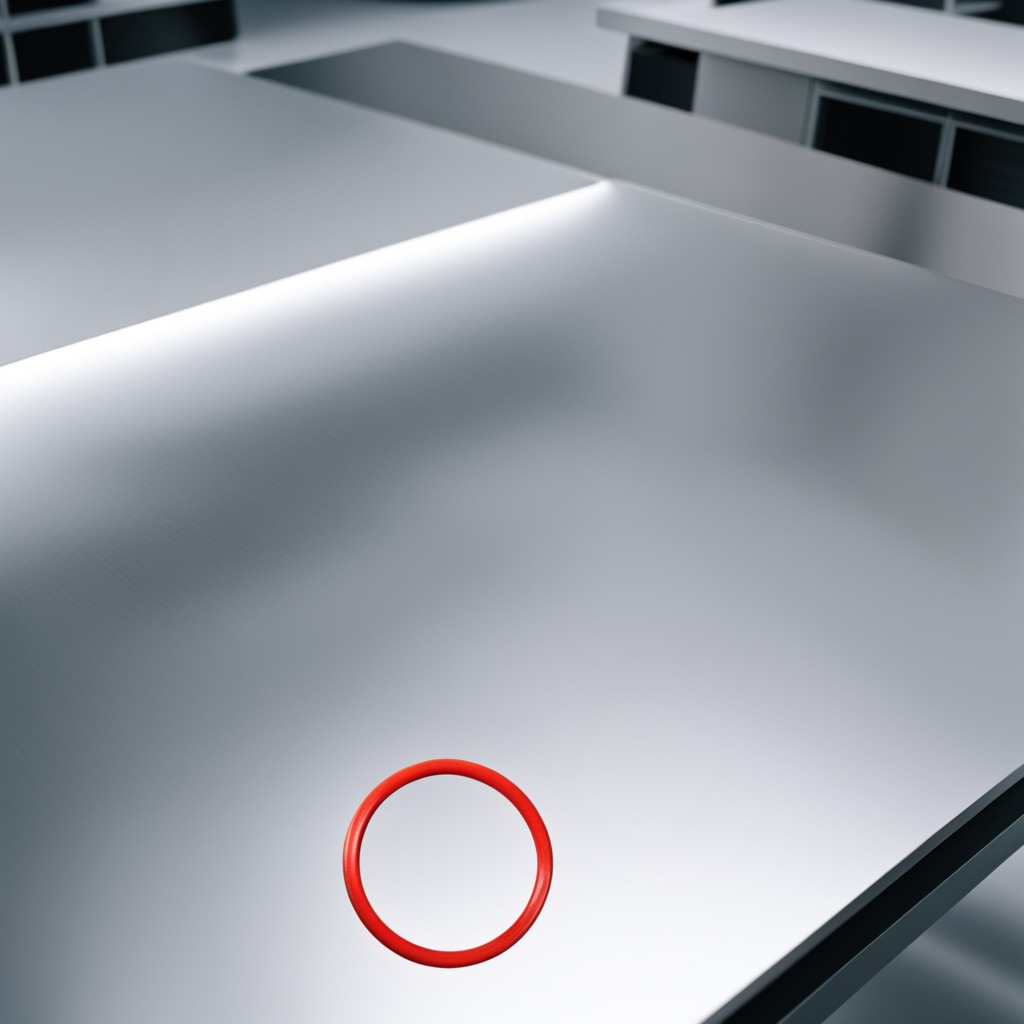
A rubber O-ring lies on a stainless steel table in a high-end prototyping lab.